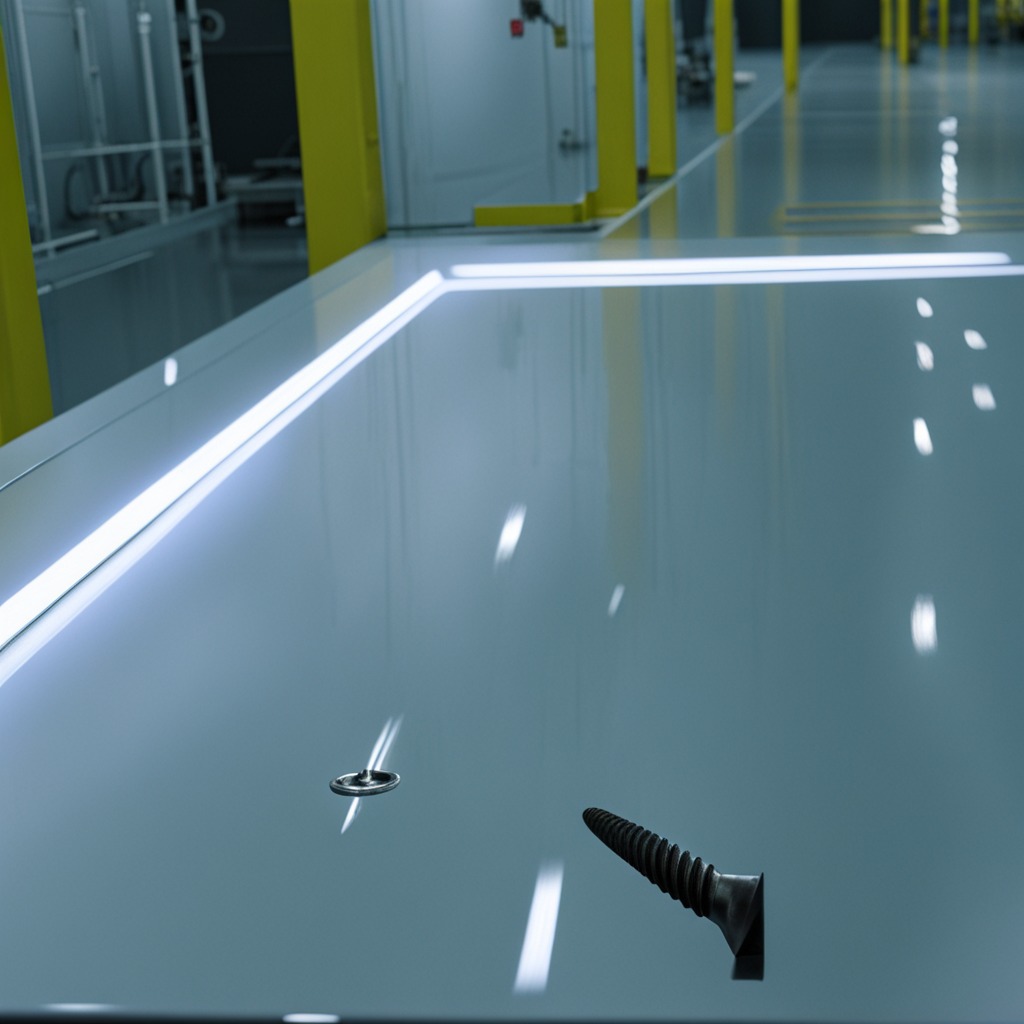
A metal screw is lying on a high-gloss table in a ship maintenance bay industrial lighting.